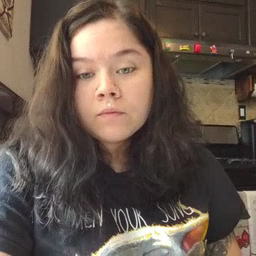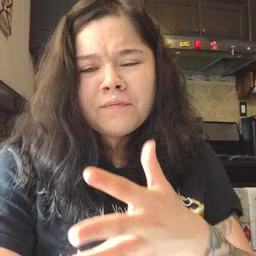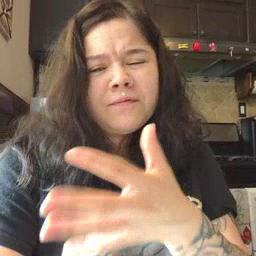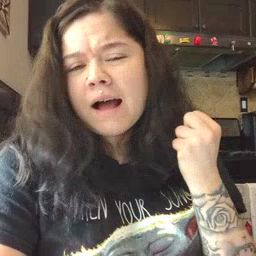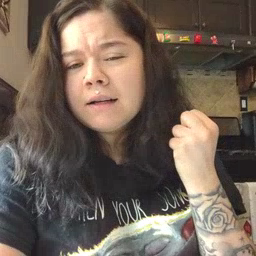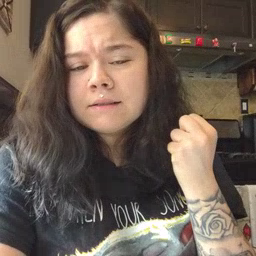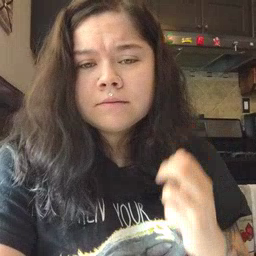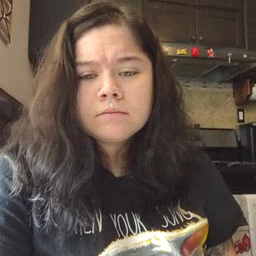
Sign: fast